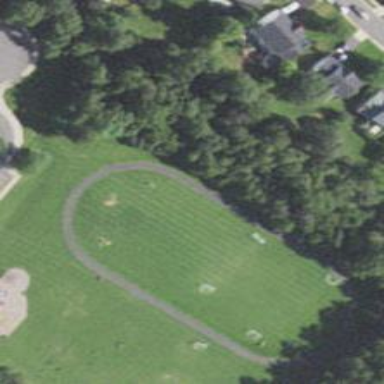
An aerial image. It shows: Athletics track on asphalt surface in leisure land.